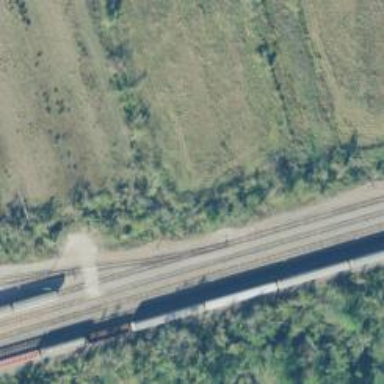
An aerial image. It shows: Railway spur service.